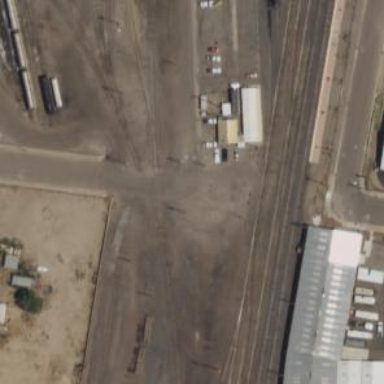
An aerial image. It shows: Railway level crossing.